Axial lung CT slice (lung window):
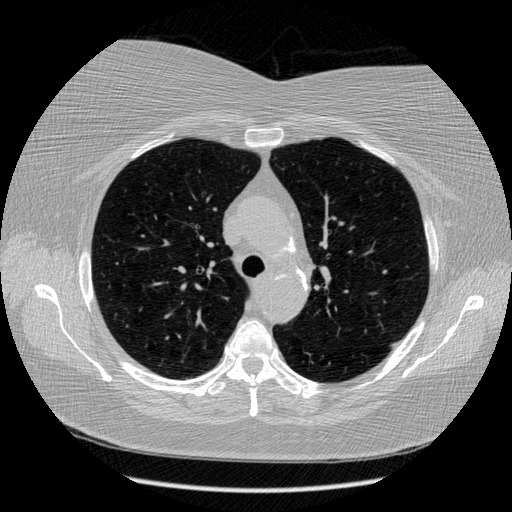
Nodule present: no